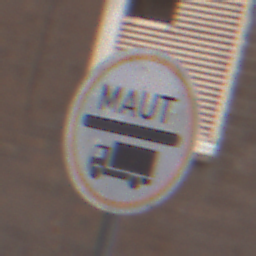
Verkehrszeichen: Mautpflicht
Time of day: MorningAfternoon
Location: Outdoor (Urban)
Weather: Overcast
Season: NotSpecified
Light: Natural